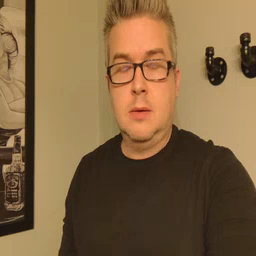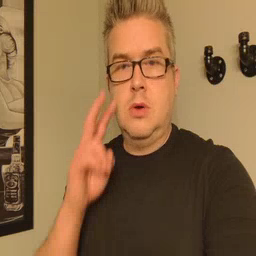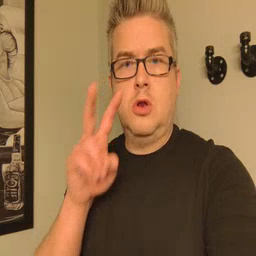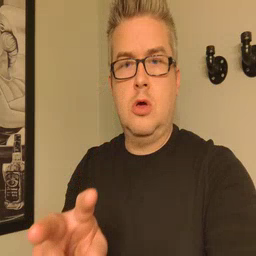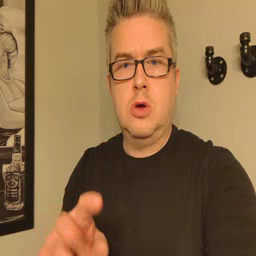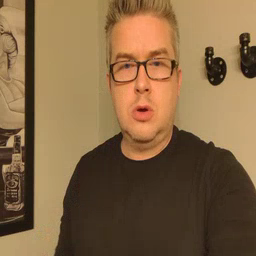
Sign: look